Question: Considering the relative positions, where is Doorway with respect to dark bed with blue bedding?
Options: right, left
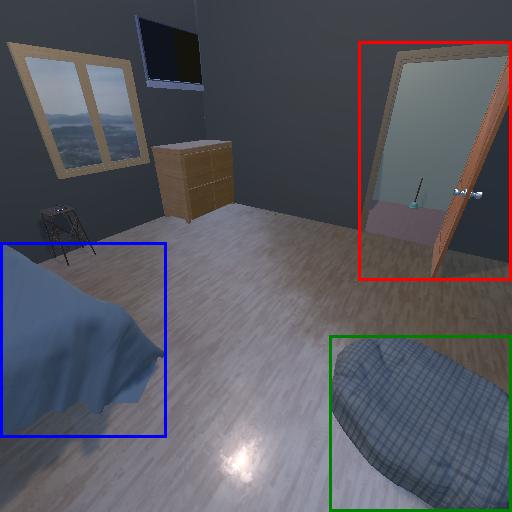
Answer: right